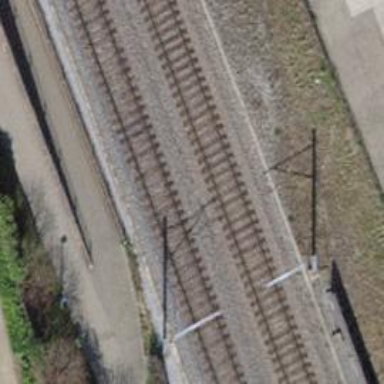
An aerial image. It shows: Single railway track with electrification through contact line.